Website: macys
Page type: billing-address
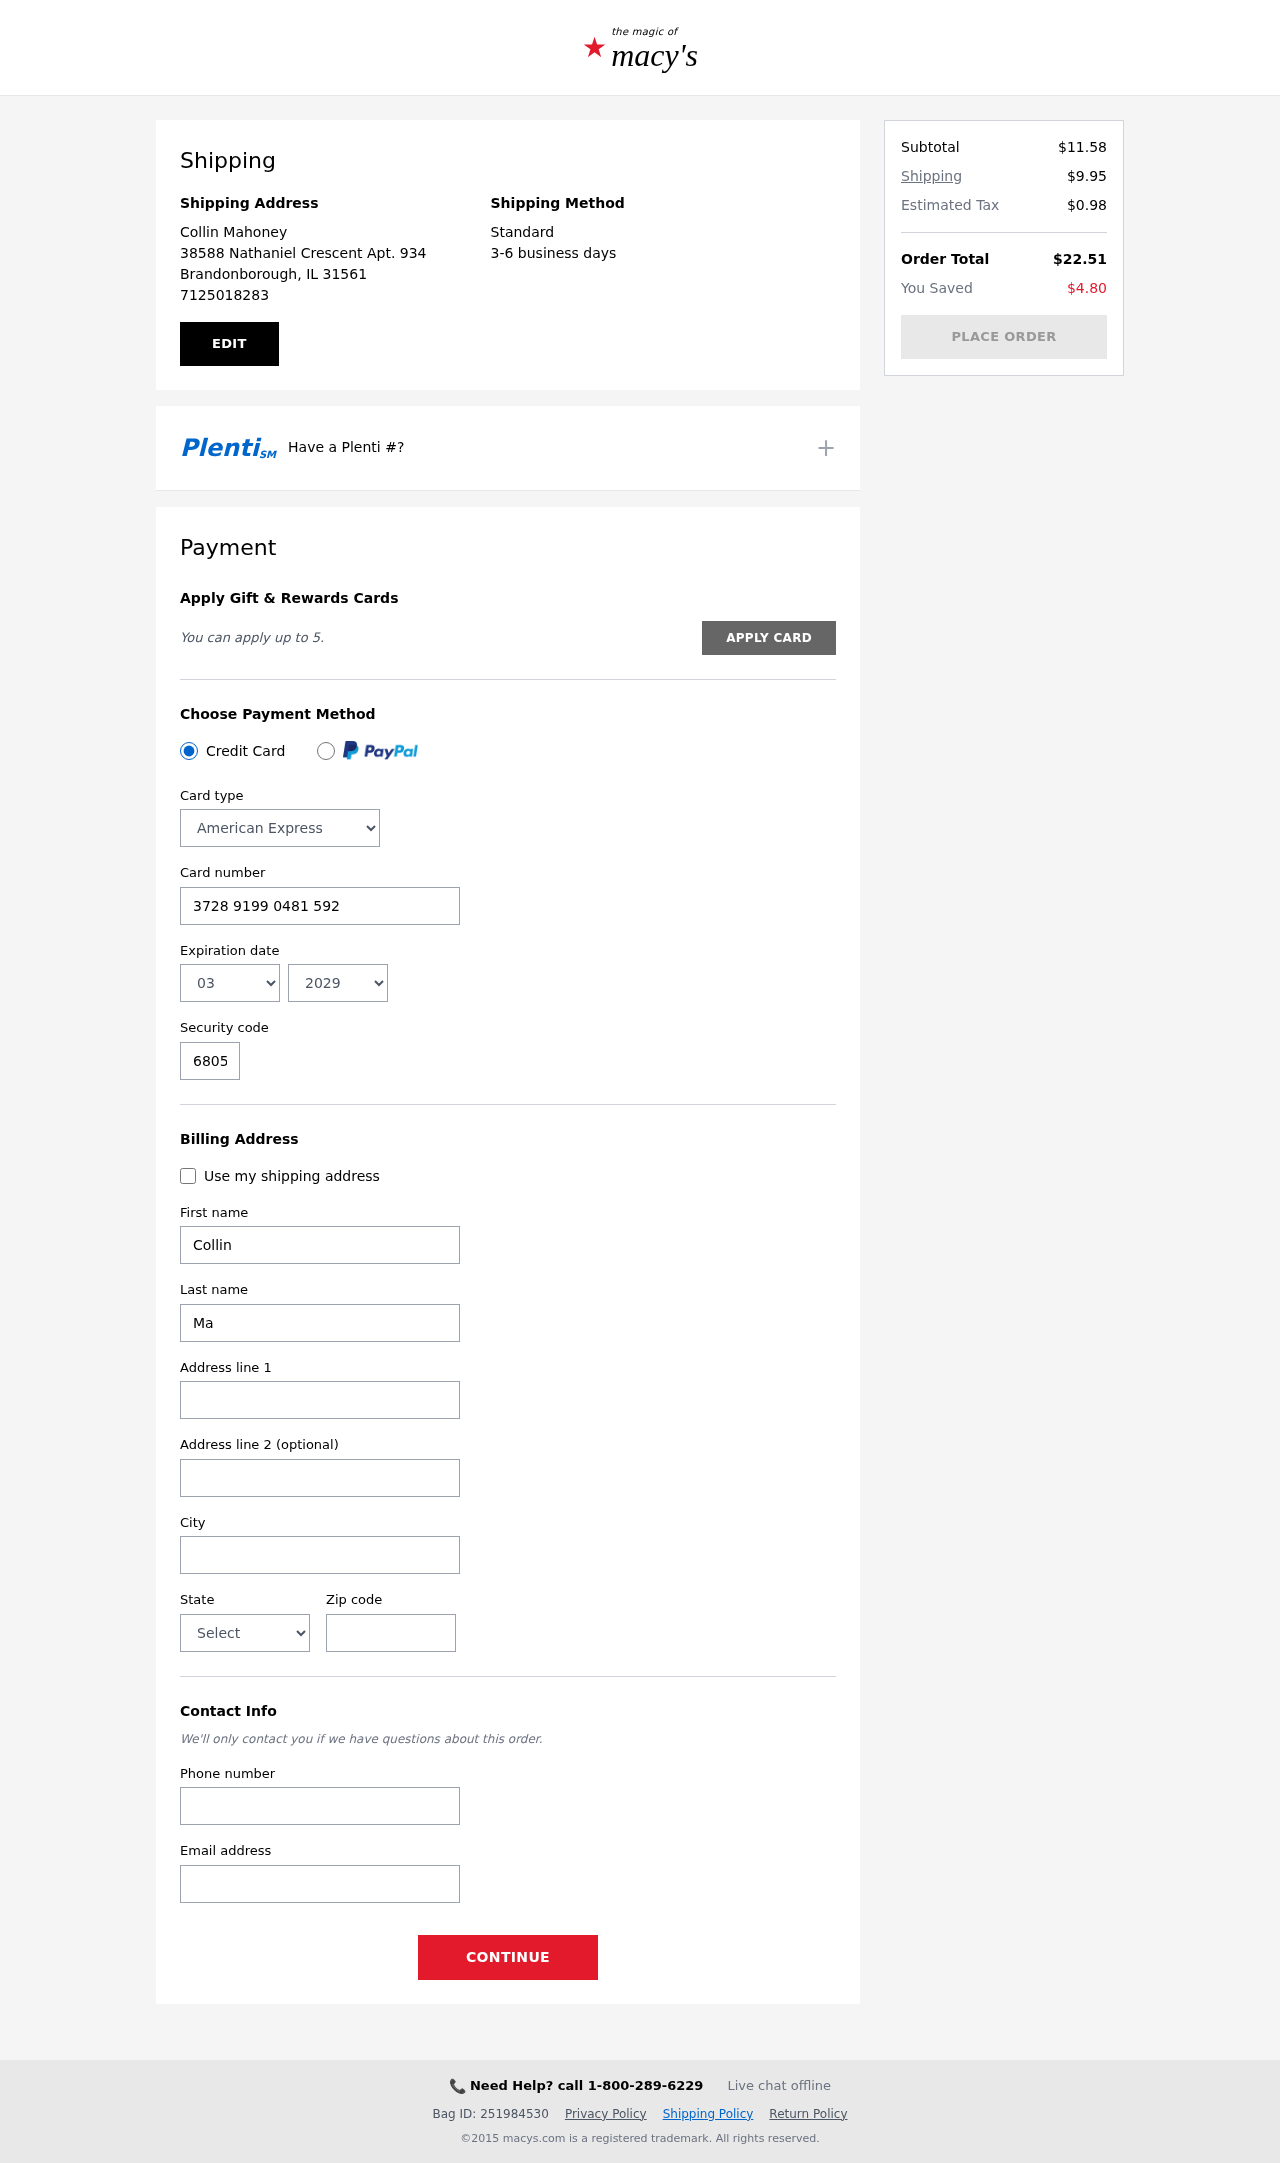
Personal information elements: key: PII_CARD_CVV
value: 6805
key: PII_CARD_EXPIRY_MONTH
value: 03
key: PII_CARD_EXPIRY_YEAR
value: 29
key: PII_CARD_NUMBER
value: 3728 9199 0481 592
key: PII_CARD_TYPE
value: American Express
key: PII_CITY
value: Brandonborough
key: PII_CITY_STATE_ZIP
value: Brandonborough, IL 31561
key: PII_EMAIL
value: collin_mahoney@hotmail.com
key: PII_FIRSTNAME
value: Collin
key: PII_FULLNAME
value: Collin Mahoney
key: PII_LASTNAME
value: Mahoney
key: PII_PHONE
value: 7125018283
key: PII_POSTCODE
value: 31561
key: PII_STATE
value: Illinois
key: PII_STREET
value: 38588 Nathaniel Crescent Apt. 934
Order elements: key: ORDER_SUBTOTAL
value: $11.58
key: ORDER_SHIPPING_COST
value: $9.95
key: ORDER_TAX
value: $0.98
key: ORDER_TOTAL
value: $22.51
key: ORDER_SAVINGS
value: $4.80